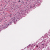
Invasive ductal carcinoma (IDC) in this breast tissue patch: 0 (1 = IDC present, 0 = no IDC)